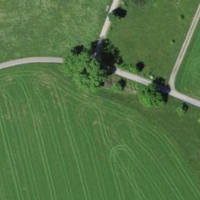
EUNIS habitat code: 52
Species observed at this site:
Prunus padus